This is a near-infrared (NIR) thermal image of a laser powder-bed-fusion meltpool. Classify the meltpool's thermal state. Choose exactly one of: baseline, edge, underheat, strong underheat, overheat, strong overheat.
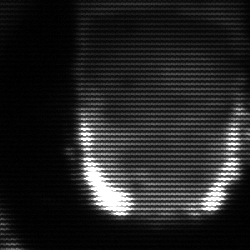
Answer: baseline